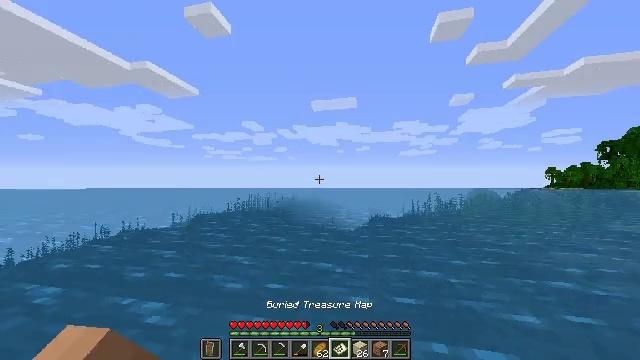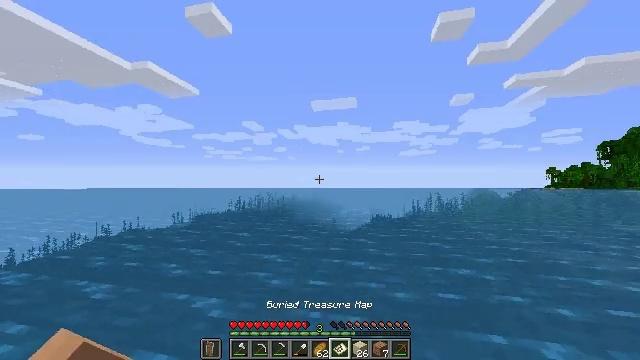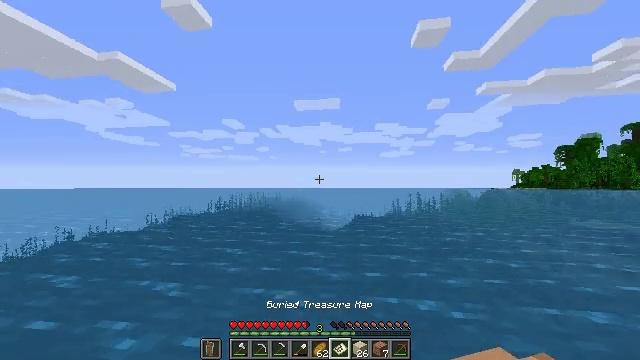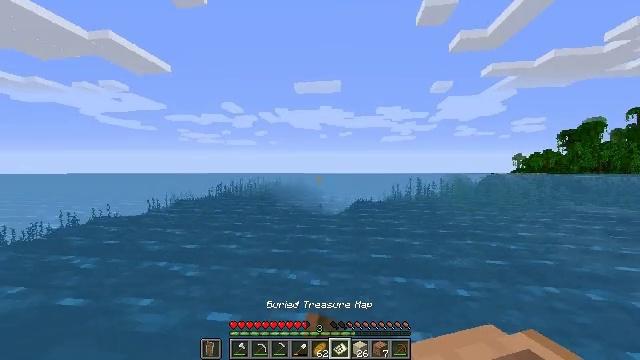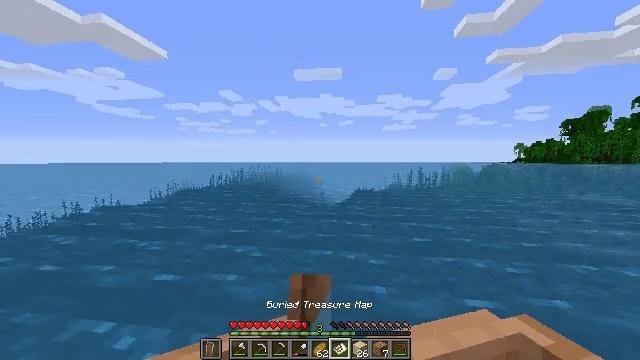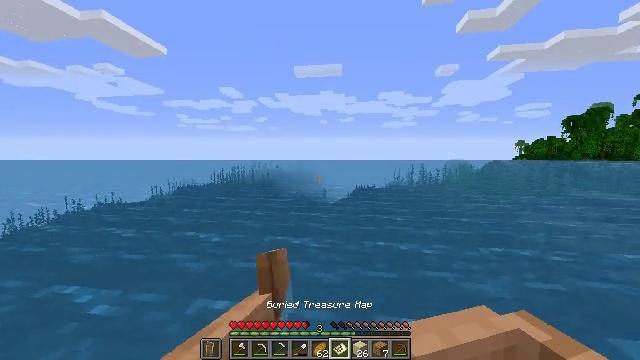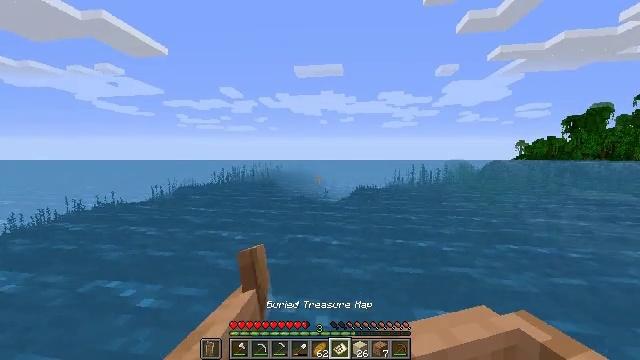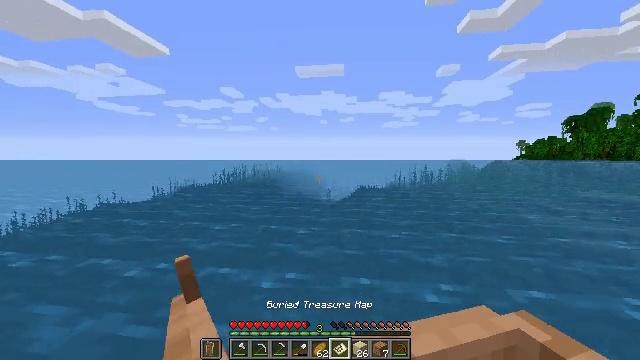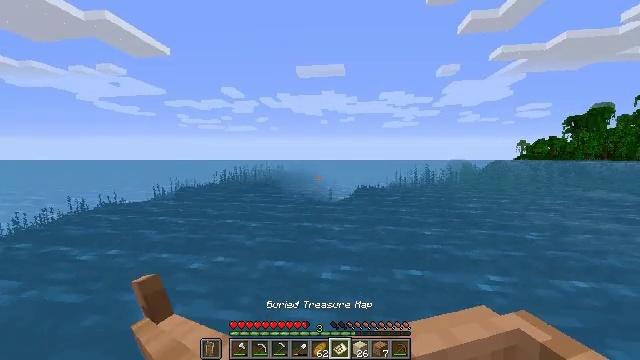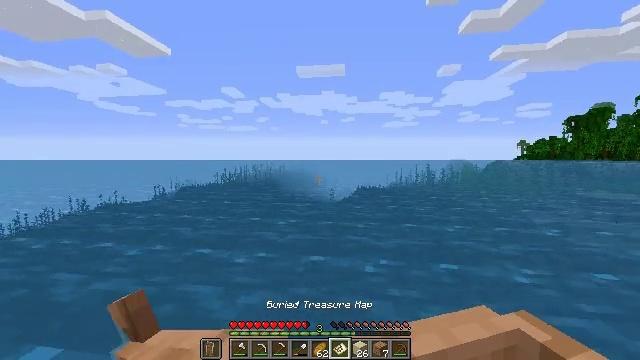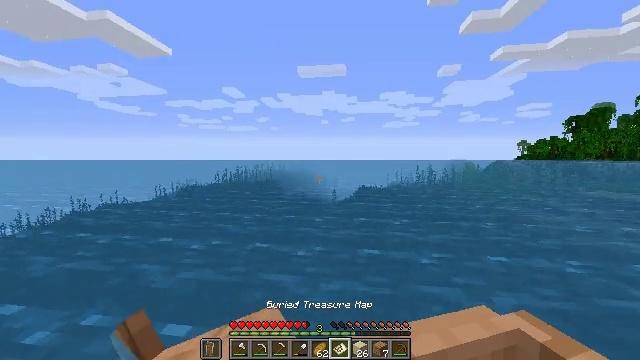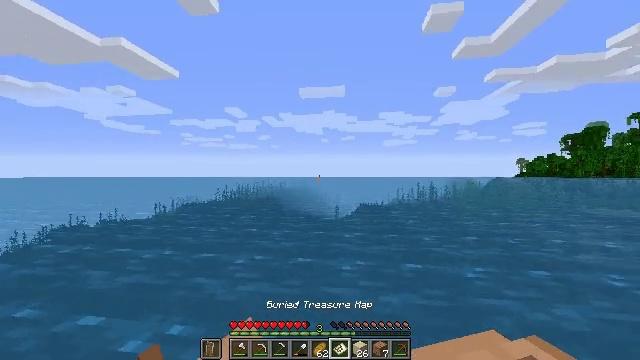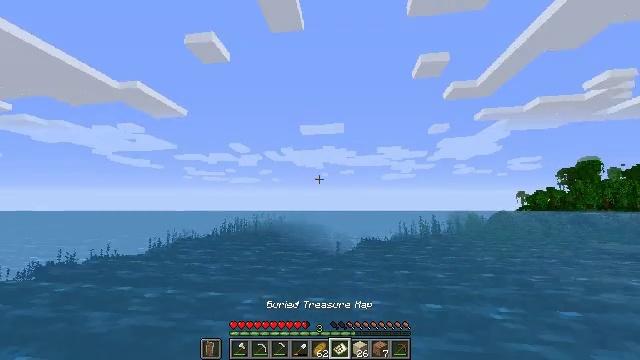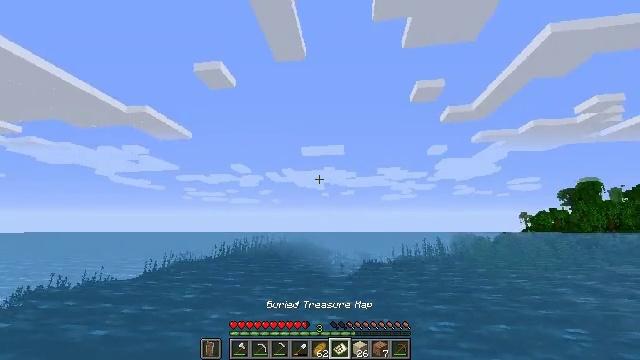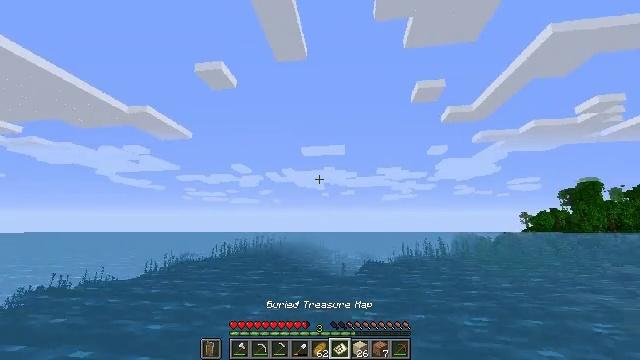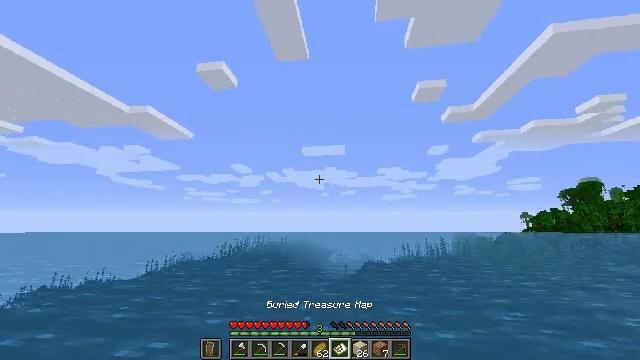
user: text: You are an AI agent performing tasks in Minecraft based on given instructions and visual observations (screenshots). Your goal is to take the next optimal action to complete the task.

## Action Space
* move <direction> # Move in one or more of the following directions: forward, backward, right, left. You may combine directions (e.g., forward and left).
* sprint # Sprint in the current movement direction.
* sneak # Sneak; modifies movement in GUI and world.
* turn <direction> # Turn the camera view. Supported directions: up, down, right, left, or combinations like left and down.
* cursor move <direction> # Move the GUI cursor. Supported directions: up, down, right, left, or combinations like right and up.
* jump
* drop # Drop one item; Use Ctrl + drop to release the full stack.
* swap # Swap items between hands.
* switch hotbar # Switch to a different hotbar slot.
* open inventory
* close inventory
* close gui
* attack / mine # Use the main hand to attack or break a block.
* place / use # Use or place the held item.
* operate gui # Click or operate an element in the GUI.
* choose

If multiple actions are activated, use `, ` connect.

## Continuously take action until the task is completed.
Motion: motion action
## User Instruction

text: Drop a filled map.
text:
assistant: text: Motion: move forward, sprint
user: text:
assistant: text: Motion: move forward, sprint, turn right
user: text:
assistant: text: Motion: move forward, sprint, turn right and down
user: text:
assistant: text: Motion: move forward, sprint, turn right and down
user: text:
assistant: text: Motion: move forward, sprint, turn right
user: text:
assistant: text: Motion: move forward, sprint
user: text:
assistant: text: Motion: move forward, sprint
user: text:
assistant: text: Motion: move forward, sprint
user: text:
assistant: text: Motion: move forward, sprint
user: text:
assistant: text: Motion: move forward, sprint
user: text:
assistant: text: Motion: move forward, sprint, turn right and up
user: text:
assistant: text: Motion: move forward, sprint, turn right and up
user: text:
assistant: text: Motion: move forward, sprint, turn right and up
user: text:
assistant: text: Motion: move forward, sprint
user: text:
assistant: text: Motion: move forward, sprint
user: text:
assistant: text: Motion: move forward, sprint, drop
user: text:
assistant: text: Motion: move forward, sprint, turn right, drop
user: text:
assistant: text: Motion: move forward, sprint, turn right and down, drop
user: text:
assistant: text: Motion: move forward, sprint, turn right and down
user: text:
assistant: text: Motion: move forward, sprint, turn right and down
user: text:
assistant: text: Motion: sprint